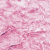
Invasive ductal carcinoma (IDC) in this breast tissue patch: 0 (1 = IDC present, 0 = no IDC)